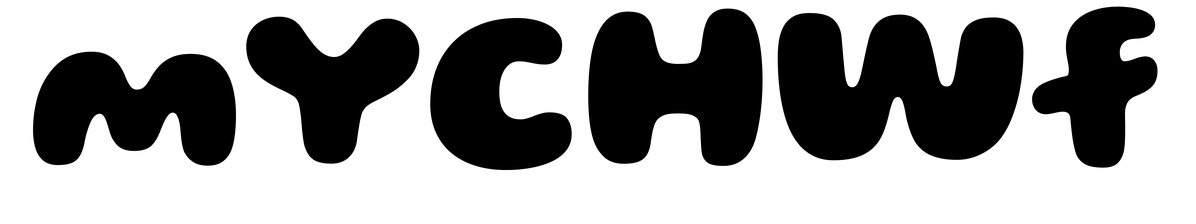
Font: Gluten_ExtraBold